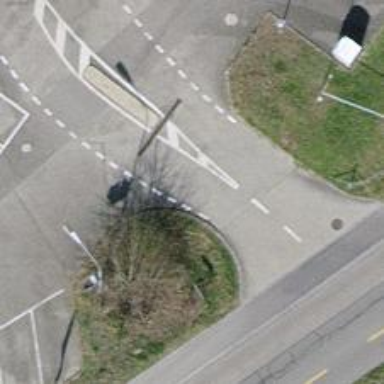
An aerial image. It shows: Bus stop with platform for public transport.